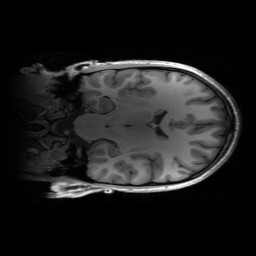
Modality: T1w
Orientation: coronal
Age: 16
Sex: female
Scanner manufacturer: siemens
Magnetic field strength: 3 T
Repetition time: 2.53 s
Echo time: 0.00297 s